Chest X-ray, AP view. Patient: 42 years old, sex M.
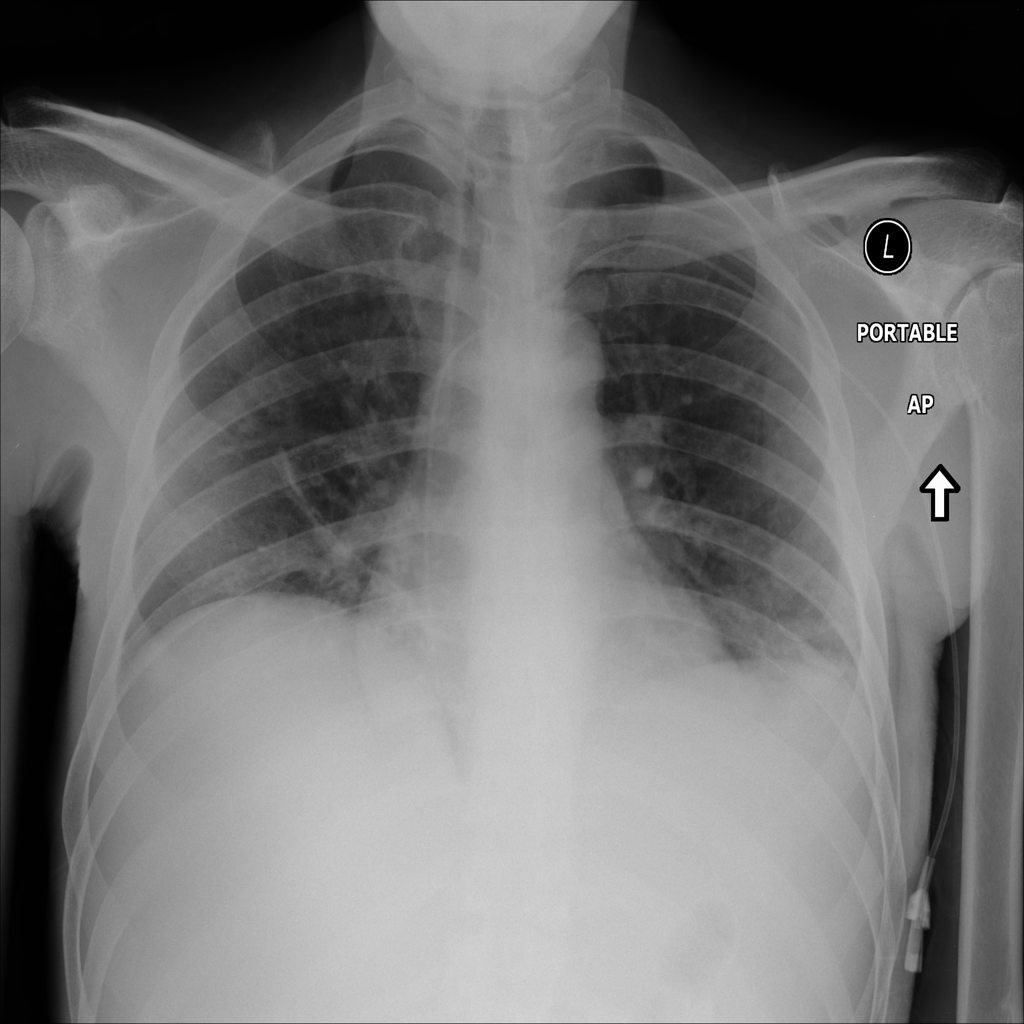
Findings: Atelectasis, Infiltration